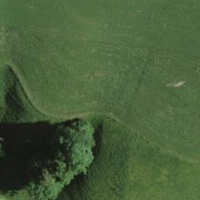
EUNIS habitat code: 52
Species observed at this site:
Fagopyrum esculentum